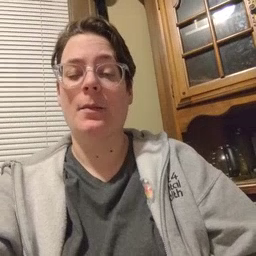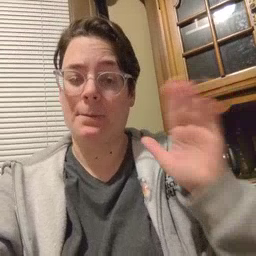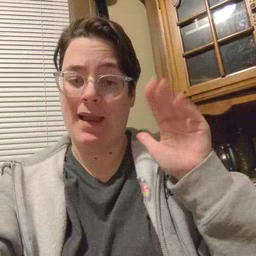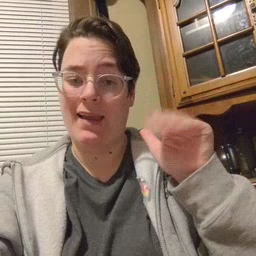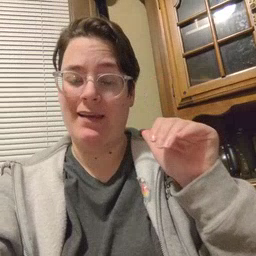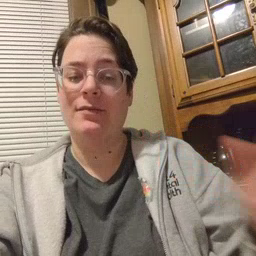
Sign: bye